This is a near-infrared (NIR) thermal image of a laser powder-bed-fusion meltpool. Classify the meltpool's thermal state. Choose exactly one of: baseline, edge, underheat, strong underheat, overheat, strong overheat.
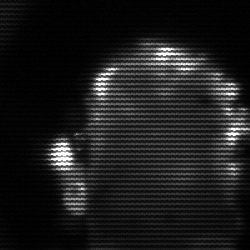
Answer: baseline